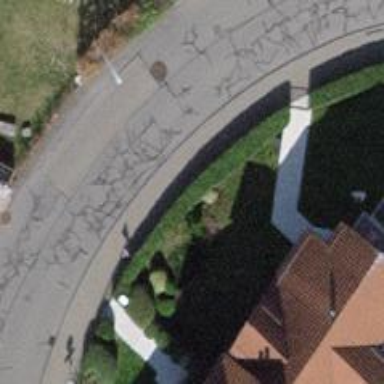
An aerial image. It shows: Asphalt sidewalk.